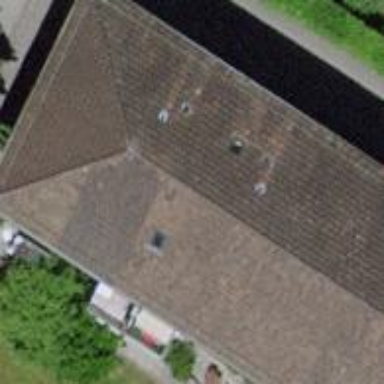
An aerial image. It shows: Gabled apartments building with roof tiles.